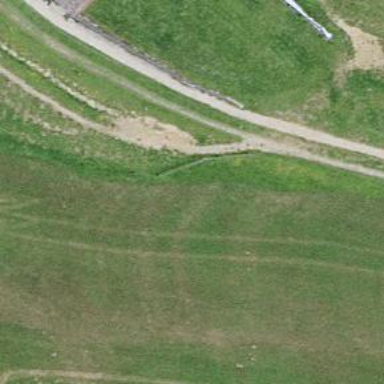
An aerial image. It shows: Track with grade5 tracktype.